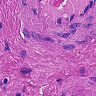
Metastatic tissue present: no